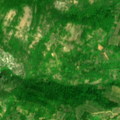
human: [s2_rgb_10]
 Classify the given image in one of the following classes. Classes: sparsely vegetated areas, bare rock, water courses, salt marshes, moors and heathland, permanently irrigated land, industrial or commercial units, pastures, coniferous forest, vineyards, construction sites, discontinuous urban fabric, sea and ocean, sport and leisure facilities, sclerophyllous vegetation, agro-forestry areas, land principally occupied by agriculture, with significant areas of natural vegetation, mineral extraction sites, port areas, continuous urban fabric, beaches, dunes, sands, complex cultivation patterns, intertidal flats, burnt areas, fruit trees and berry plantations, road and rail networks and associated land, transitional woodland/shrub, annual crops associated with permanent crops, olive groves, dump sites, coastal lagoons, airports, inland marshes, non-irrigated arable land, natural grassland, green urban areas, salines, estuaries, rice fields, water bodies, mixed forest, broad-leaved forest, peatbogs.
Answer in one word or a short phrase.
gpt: complex cultivation patterns, broad-leaved forest, transitional woodland/shrub